Question: I have a UICollectionview in my UIViewController. On scroll collection view is not reusing cell. You can see method;
'''
func collectionView(collectionView: UICollectionView, numberOfItemsInSection section: Int) -> Int {
return 7
}
'''
And this is the method;
'''
func collectionView(collectionView: UICollectionView, layout collectionViewLayout: UICollectionViewLayout, sizeForItemAtIndexPath indexPath: NSIndexPath) -> CGSize {
if(collectionView == mainCollectionView){
switch(indexPath.row){
case 0:
return CGSize(width: self.view.frame.width, height: self.view.frame.height * 0.20)
case 1:
return CGSize(width: (self.view.frame.width * 0.5) - 3, height: self.view.frame.height * 0.2)
case 2:
return CGSize(width: (self.view.frame.width * 0.5), height: self.view.frame.height * 0.2)
case 3:
return CGSize(width: self.view.frame.width, height: self.view.frame.height * 0.2)
case 4:
return CGSize(width: (self.view.frame.width * 0.6) - 3, height: self.view.frame.height * 0.2)
case 5:
return CGSize(width: (self.view.frame.width * 0.4), height: self.view.frame.height * 0.2)
case 6:
return CGSize(width: (self.view.frame.width), height: self.view.frame.height * 0.2)
default:
return CGSize(width: 0, height: 0)
}
}
}
'''
The last one is method:
'''
func collectionView(collectionView: UICollectionView, cellForItemAtIndexPath indexPath: NSIndexPath) -> UICollectionViewCell {
if(collectionView == mainCollectionView){
var cell = collectionView.dequeueReusableCellWithReuseIdentifier(reuseIdentifier, forIndexPath: indexPath) as! MainCollectionViewCell
switch(indexPath.row){
case 0:
cell.imageView.image = UIImage(named: imageArray[indexPath.row])
cell.clockIconImageView.hidden = true
cell.pinIconImageView.hidden = true
cell.placeLabel.hidden = true
cell.lineView.hidden = false
case 1:
cell.imageView.image = UIImage(named: imageArray[indexPath.row])
cell.clockIconImageView.hidden = true
cell.pinIconImageView.hidden = true
cell.placeLabel.hidden = true
cell.lineView.hidden = false
case 2:
cell.imageView.image = UIImage(named: imageArray[indexPath.row])
cell.clockIconImageView.hidden = true
cell.pinIconImageView.hidden = false
cell.placeLabel.hidden = true
cell.lineView.hidden = false
case 3:
cell.imageView.image = UIImage(named: imageArray[indexPath.row])
cell.clockIconImageView.hidden = true
cell.pinIconImageView.hidden = true
cell.placeLabel.hidden = true
case 4:
cell.imageView.image = UIImage(named: imageArray[indexPath.row])
cell.clockIconImageView.hidden = true
cell.pinIconImageView.hidden = true
cell.placeLabel.hidden = true
cell.lineView.hidden = false
case 5:
cell.imageView.image = UIImage(named: imageArray[indexPath.row])
cell.clockIconImageView.hidden = true
cell.pinIconImageView.hidden = false
cell.placeLabel.hidden = true
cell.lineView.hidden = false
case 6:
cell.imageView.image = UIImage(named: imageArray[indexPath.row])
cell.clockIconImageView.hidden = true
cell.pinIconImageView.hidden = true
cell.placeLabel.hidden = true
cell.lineView.hidden = false
default:
break
}
return cell
}
'''
Also you can see the output:

I have added a breakpoint to bot it is not entering that case. Any help would be wonderful.
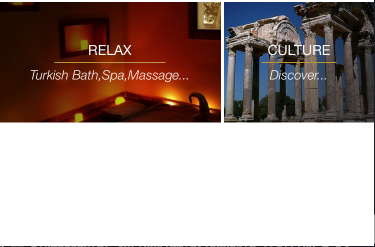
Answer: Reloading UICollectionView data in the main thread solved my problem. I used:
'''
dispatch_async(dispatch_get_main_queue()) {
mainCollectionView.reloadData()
}
'''